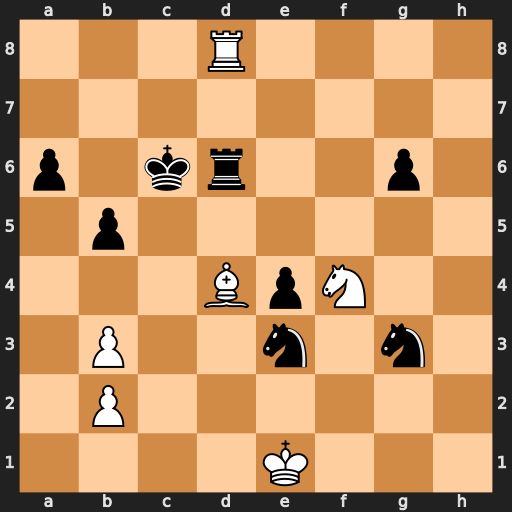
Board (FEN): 3R4/8/p1kr2p1/1p6/3BpN2/1P2n1n1/1P6/4K3
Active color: w
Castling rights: -
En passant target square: -
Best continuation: Rxd6+ Kxd6 Bxe3